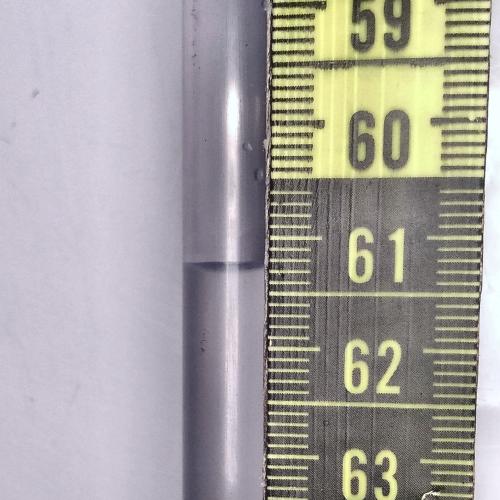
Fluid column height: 61.3 cm